Field crop: maize
Growth stage: 2
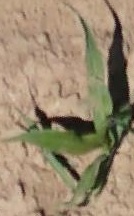
Species: maize